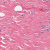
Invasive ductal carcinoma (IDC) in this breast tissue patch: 0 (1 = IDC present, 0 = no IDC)